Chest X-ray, AP view. Patient: 58 years old, sex M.
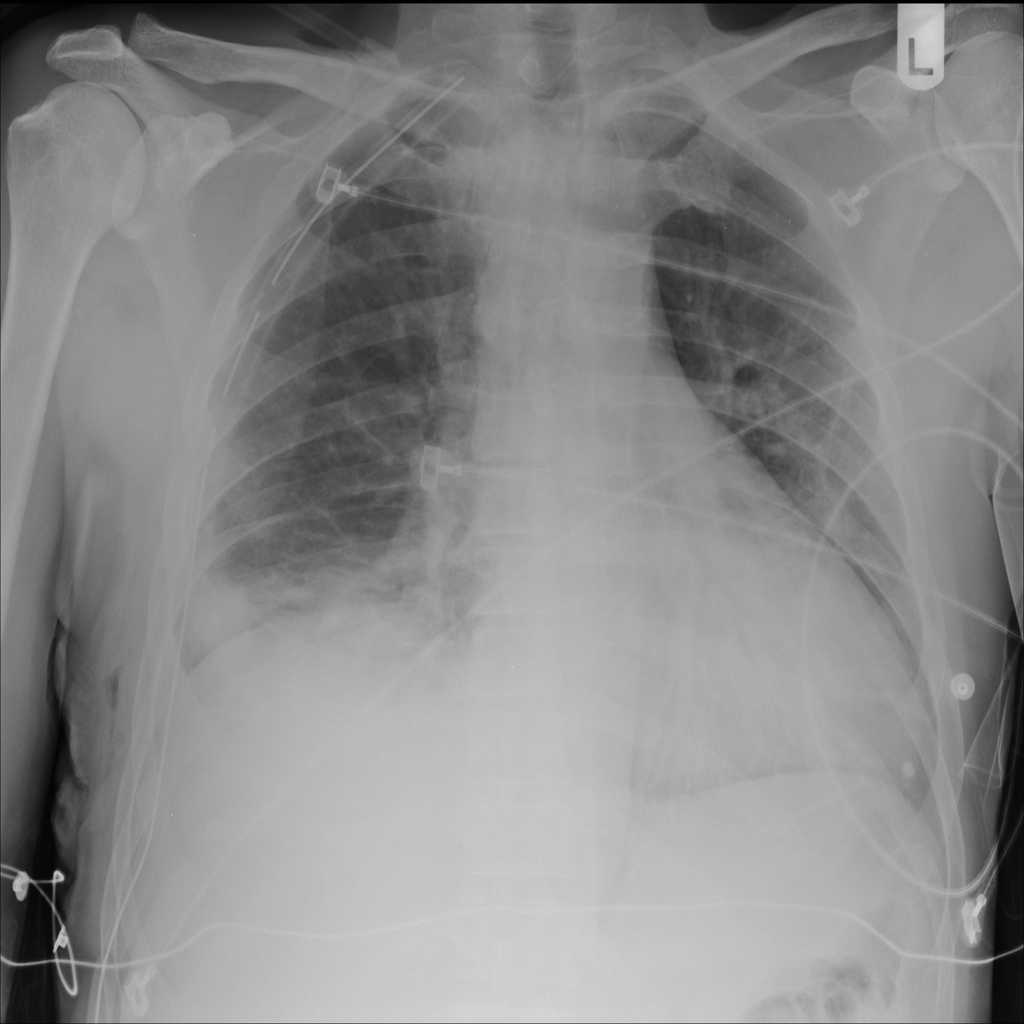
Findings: Mass